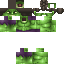
A male human skin with green skin, wearing brown bald dressed in a blue hoodie and black pants, featuring a closed mouth.